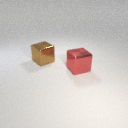
large red metal cube in front of large brown metal cube